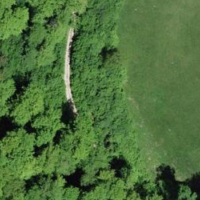
EUNIS habitat code: 25
Species observed at this site:
Allium ursinum
Lamium galeobdolon